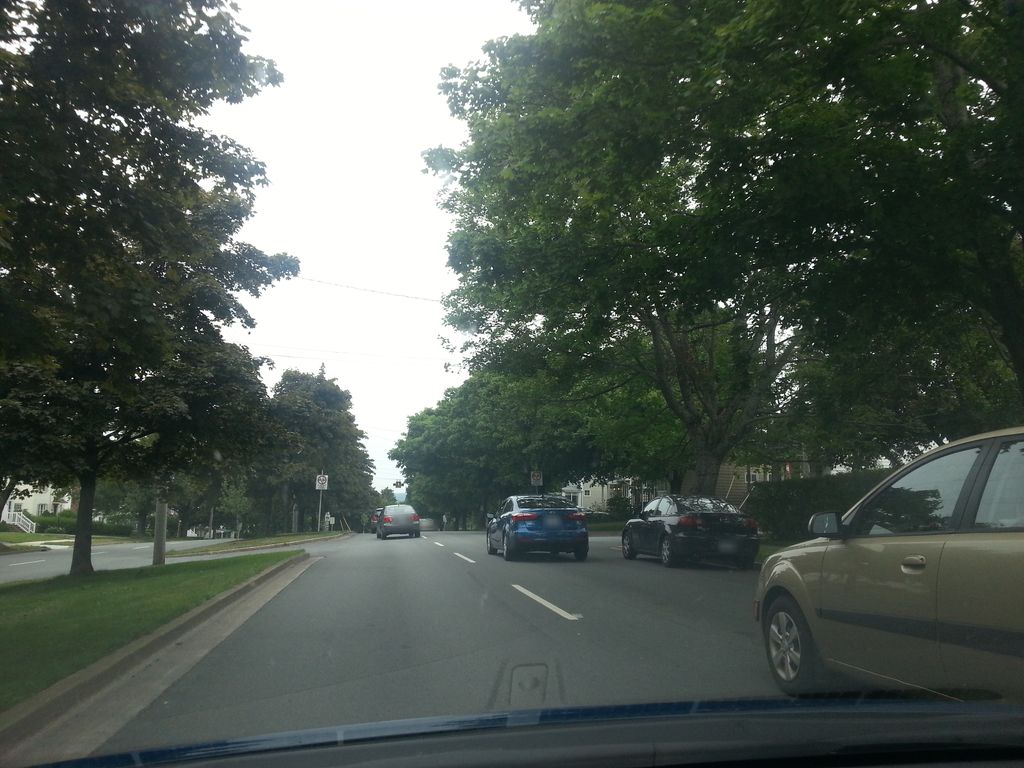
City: halifax